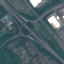
Label: Highway